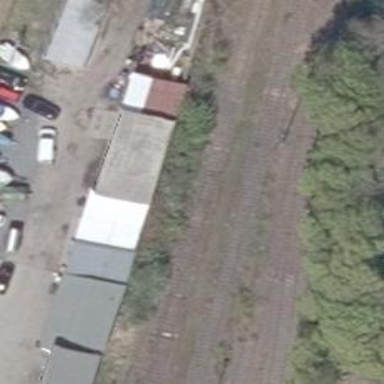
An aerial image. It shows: Railway switch.